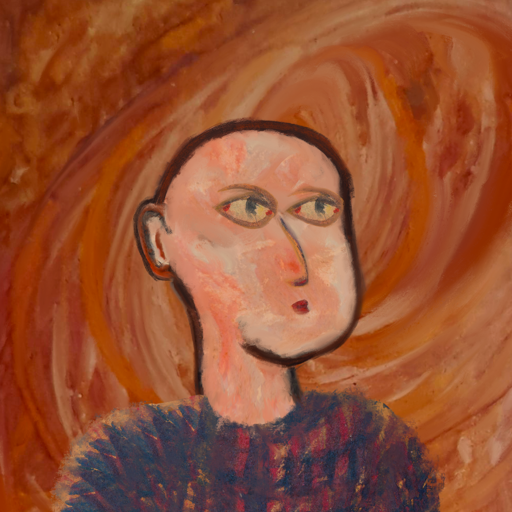
Background: Pious_Lady, Head And Neck Side: Roy_Bahadur, Face Side: GypsyMother, Bust: In_The_Sun, Hair Side: Blank, Head Accessory: Blank, Second Necklace: Blank, Necklace: Blank, Baby: Blank